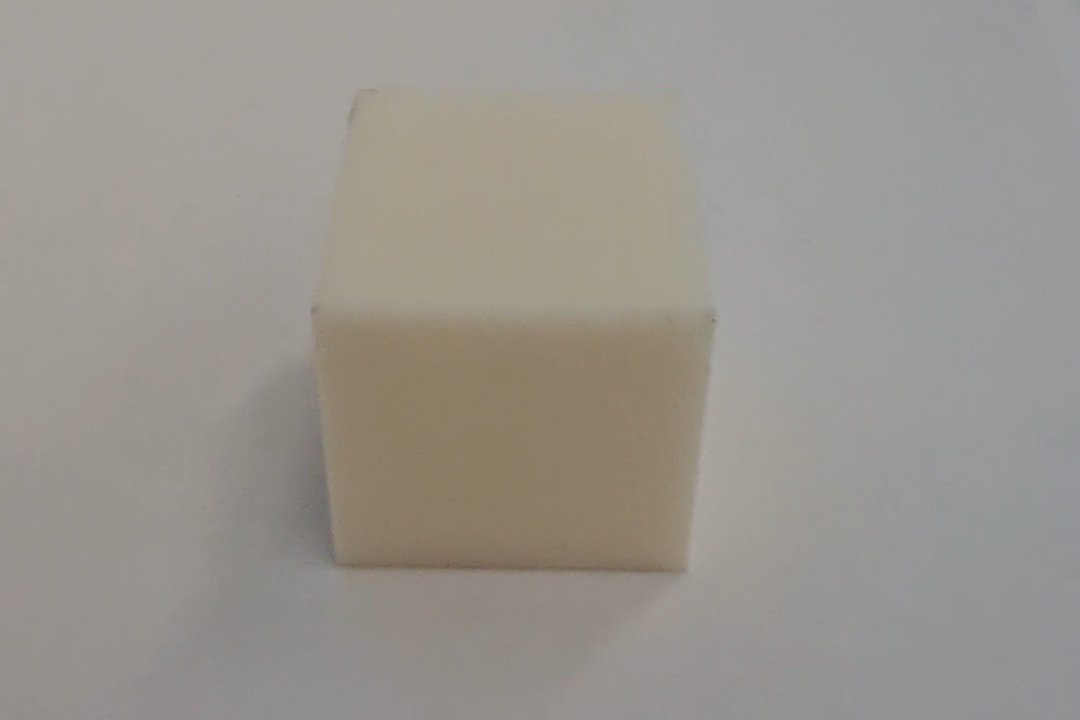
Label: Cuboid